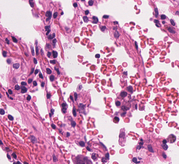
Tumor epithelial tissue: no
Tumor-associated stroma tissue: no
Normal tissue: yes